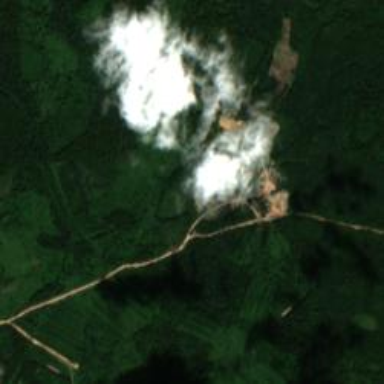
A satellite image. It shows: Quarry area where gravel is extracted.